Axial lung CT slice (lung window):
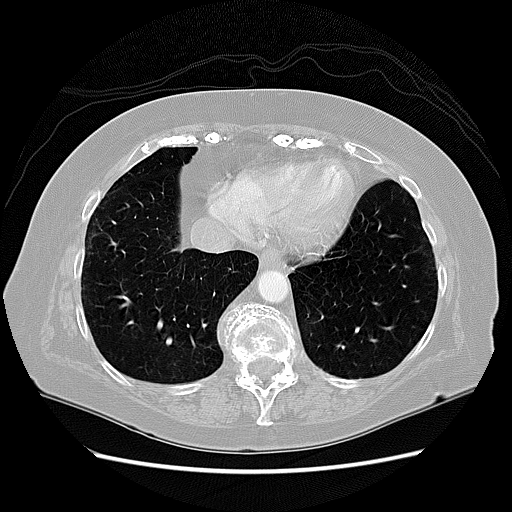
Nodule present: no